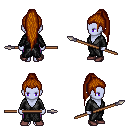
a pixel art fantasy rpg character, female body template, dark elf, purple skin, gray robe, magenta pants, brunette extra-long topknot hairstyle, maroon shoes, spear, four views (front, back, left, right), 2x2 character sprite sheet, small pixel art, hard edges, no anti-aliasing